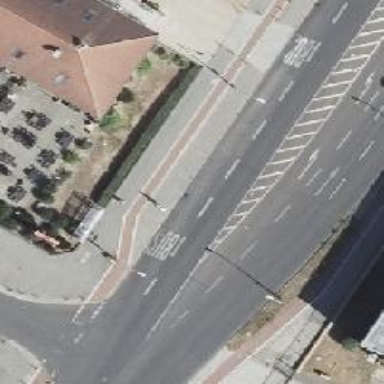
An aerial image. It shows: Public transport stop position.